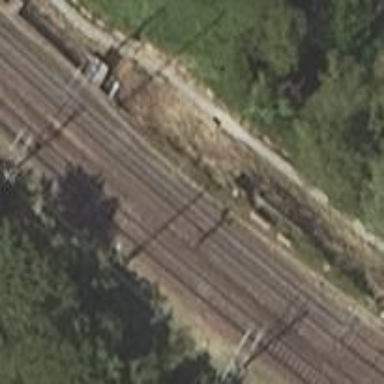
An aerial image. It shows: Railway switch.